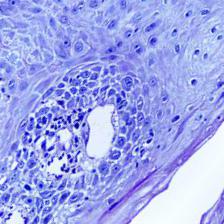
Diagnosis: OSCC